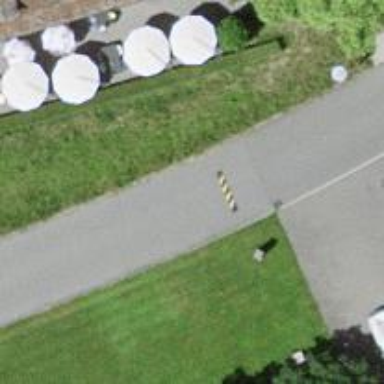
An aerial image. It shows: Bump for traffic calming.